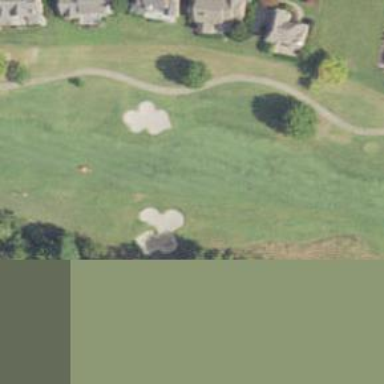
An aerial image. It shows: Golf fairway surrounded by grass.